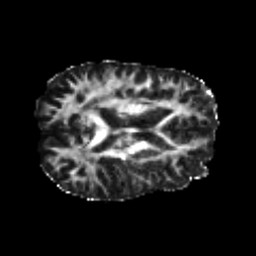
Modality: FA
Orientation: axial
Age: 23
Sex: female
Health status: healthy
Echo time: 0.074 s